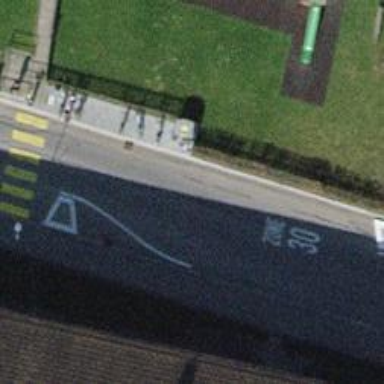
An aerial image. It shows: Chicane for traffic calming.